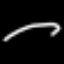
Label: leaf